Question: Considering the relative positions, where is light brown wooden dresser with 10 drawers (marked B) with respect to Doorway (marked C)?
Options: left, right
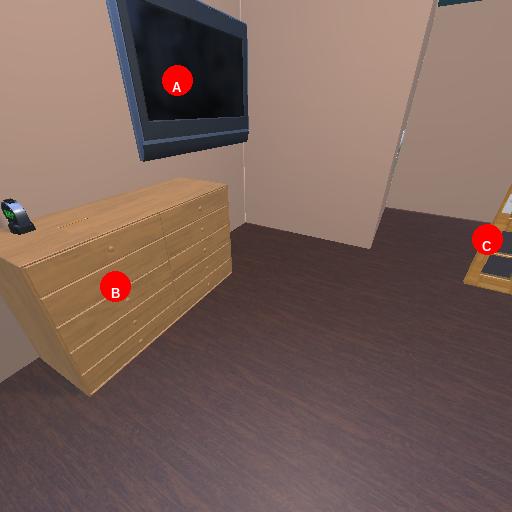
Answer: left